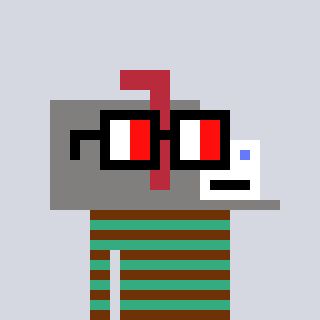
a pixel art character with square glasses with black frames and red eyes, a mailbox-shaped head and a teal-colored body on a cool background